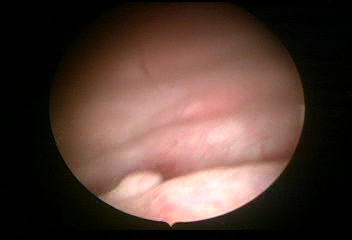
Modality: WLC
Class: Normal mucosa
Bladder cancer association: No